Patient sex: M
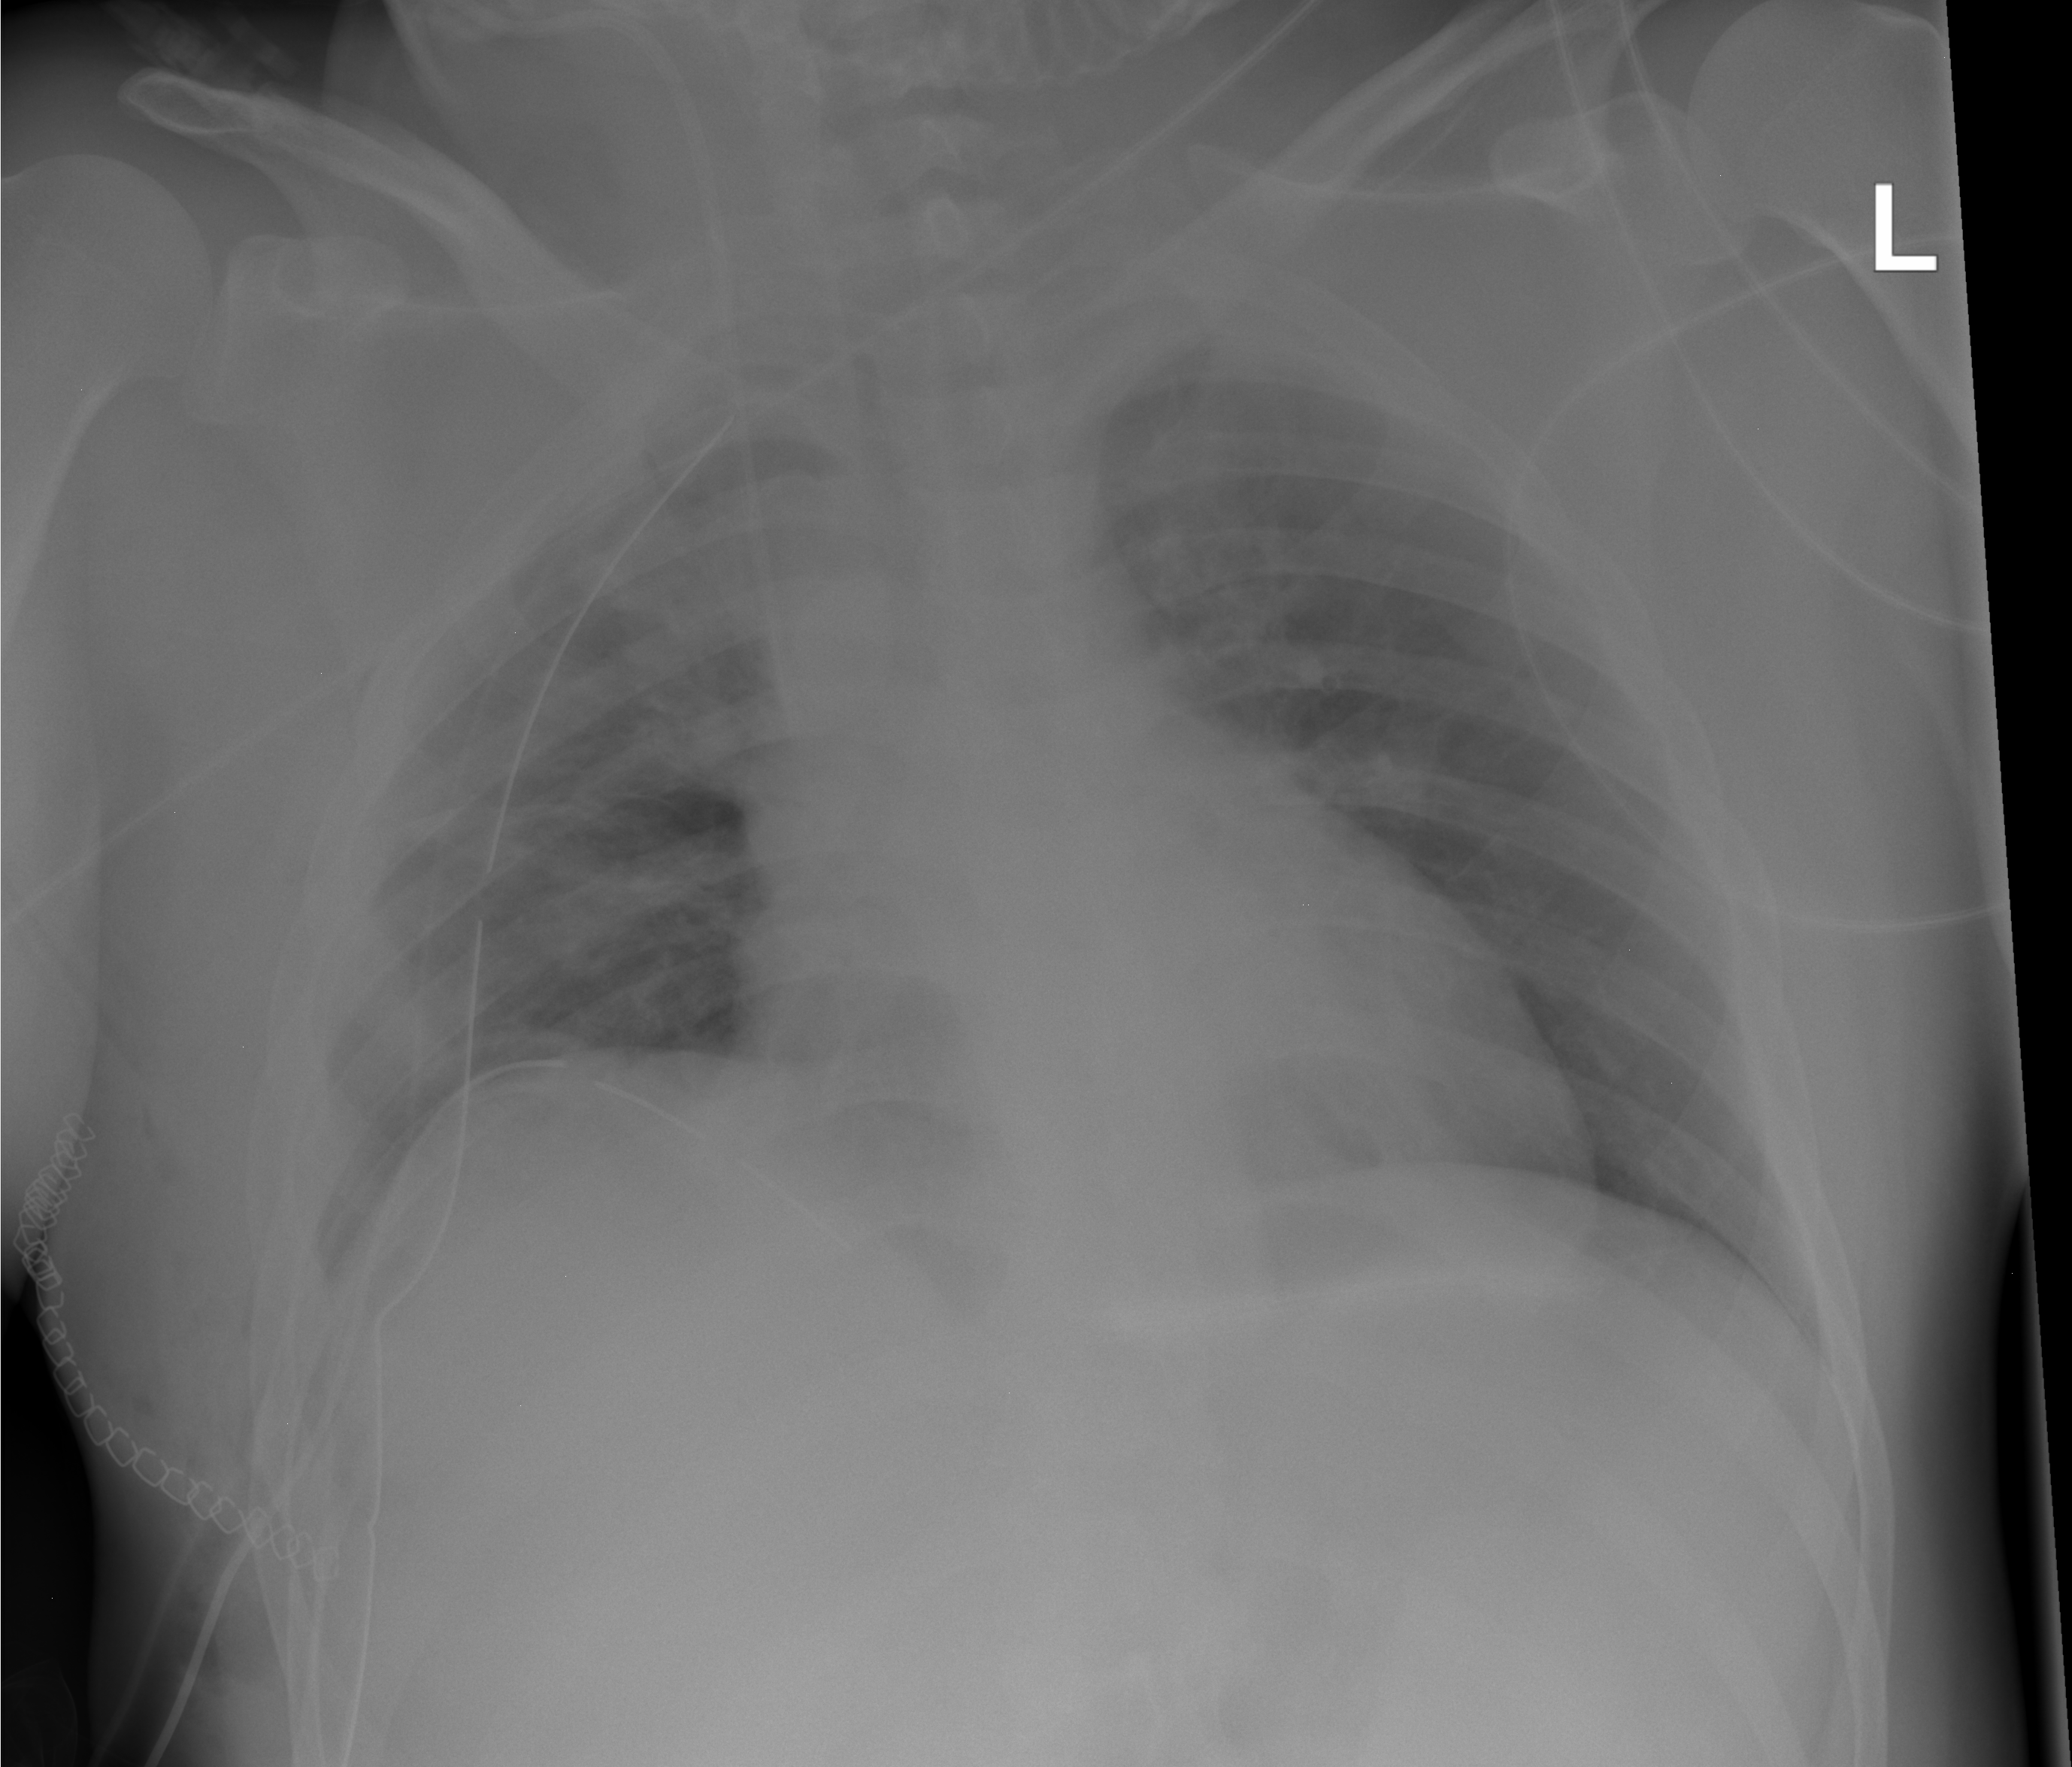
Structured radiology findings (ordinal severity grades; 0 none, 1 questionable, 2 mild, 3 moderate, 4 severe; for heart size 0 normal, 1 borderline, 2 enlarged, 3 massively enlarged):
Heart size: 2
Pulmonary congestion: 0
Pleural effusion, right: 0
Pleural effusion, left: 0
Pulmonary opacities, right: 0
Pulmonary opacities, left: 0
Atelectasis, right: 2
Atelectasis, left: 0